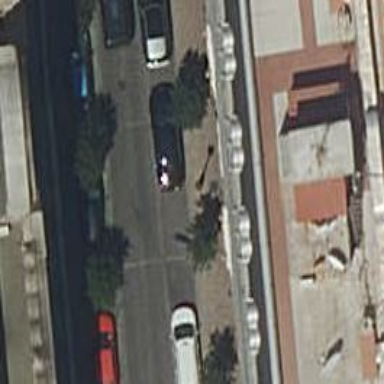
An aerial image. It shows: Taxi stand.